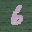
Label: 6